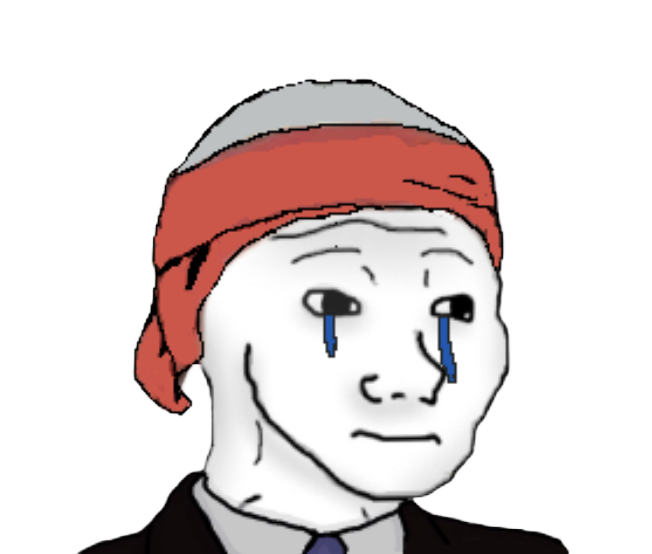
Label: 5_Crying_Wojak